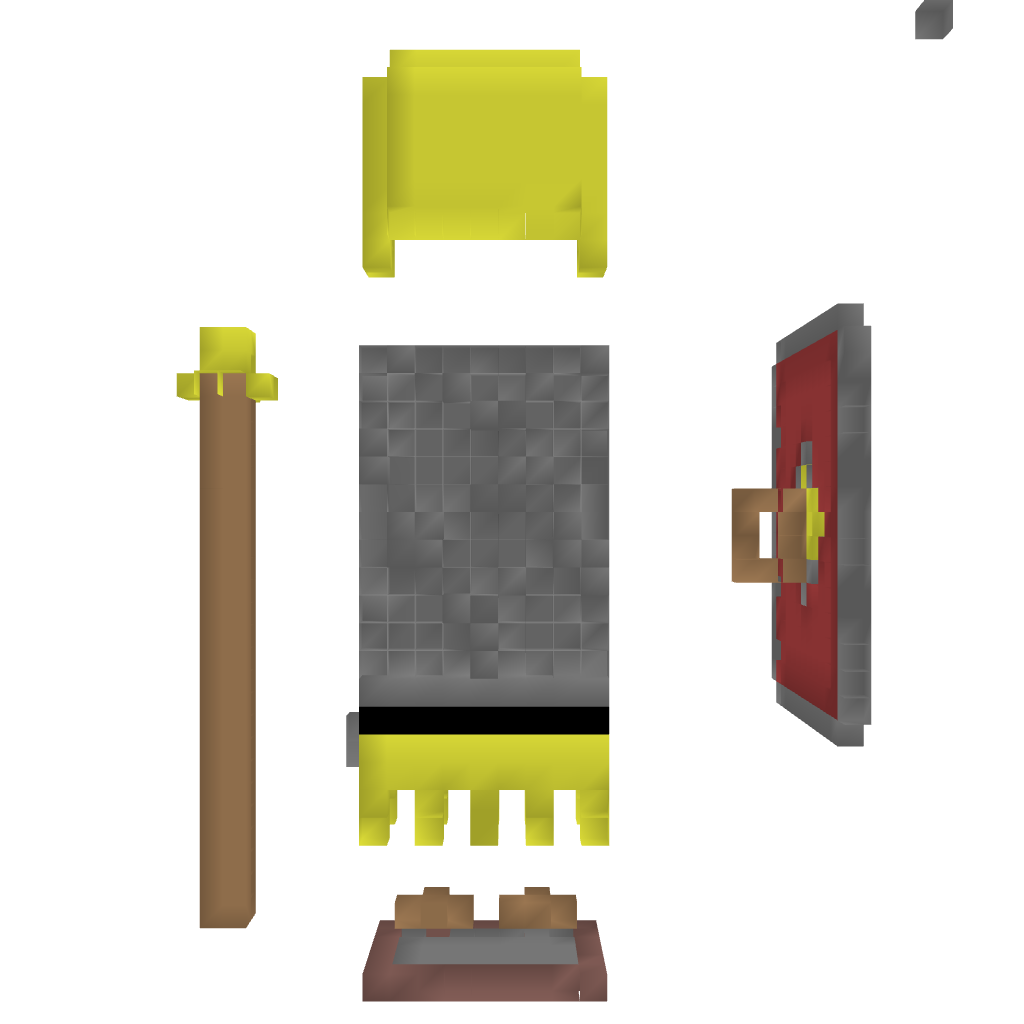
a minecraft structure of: Statue bad low quality